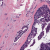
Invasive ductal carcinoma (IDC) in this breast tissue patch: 0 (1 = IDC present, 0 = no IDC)